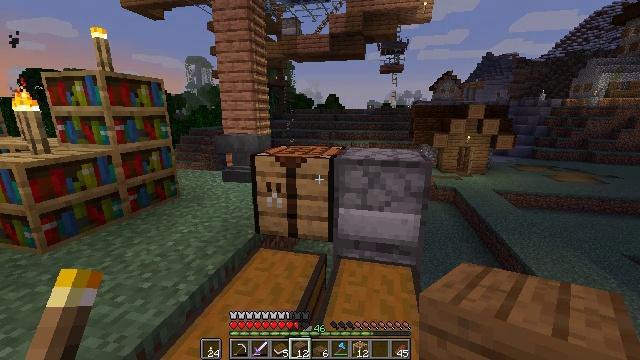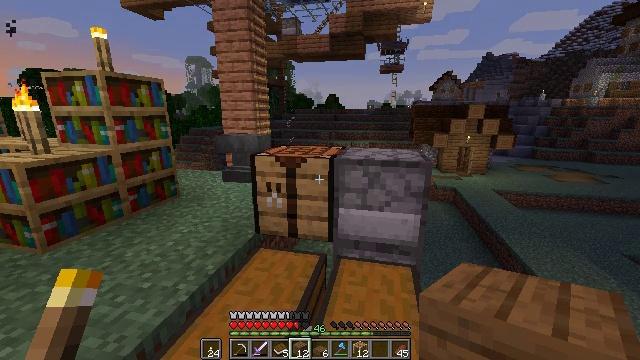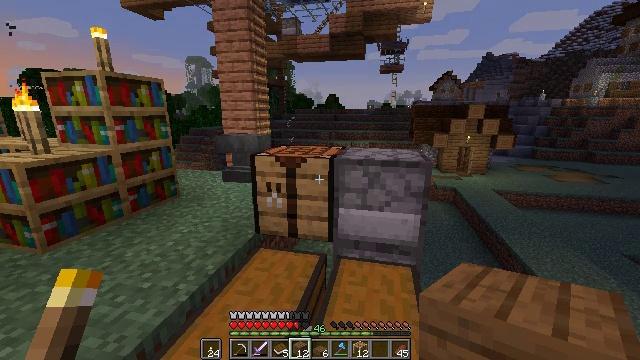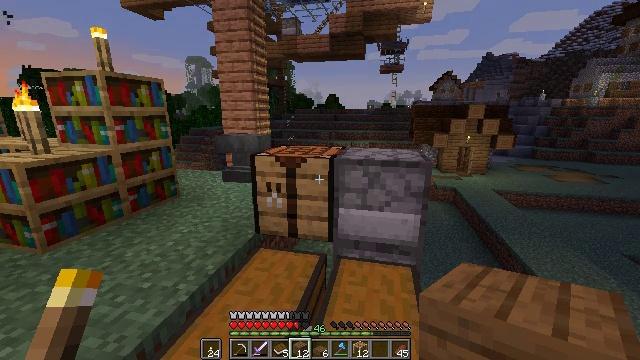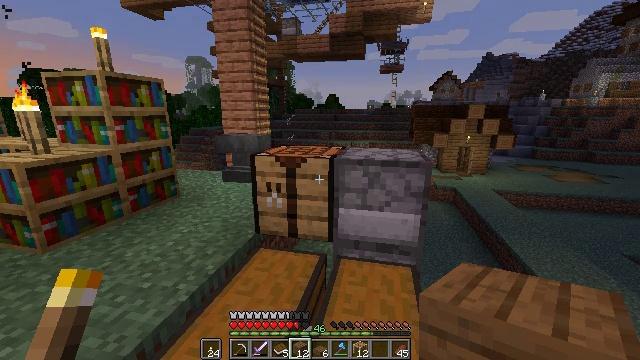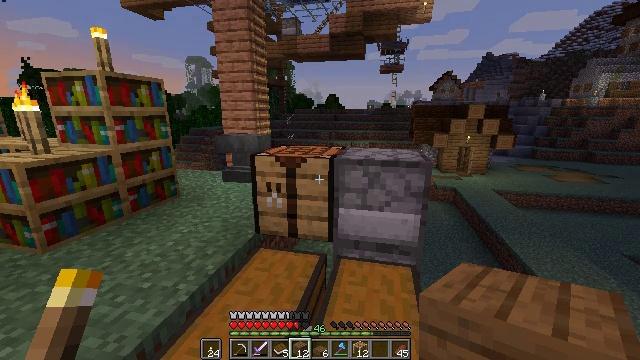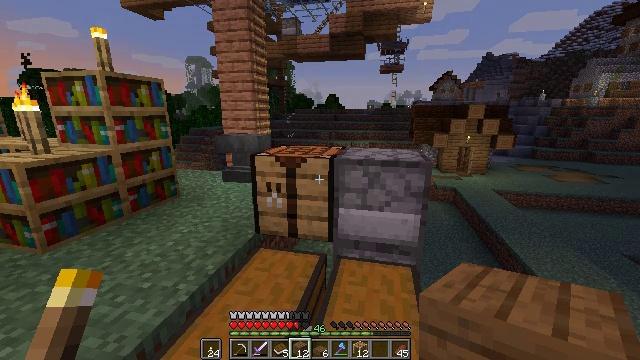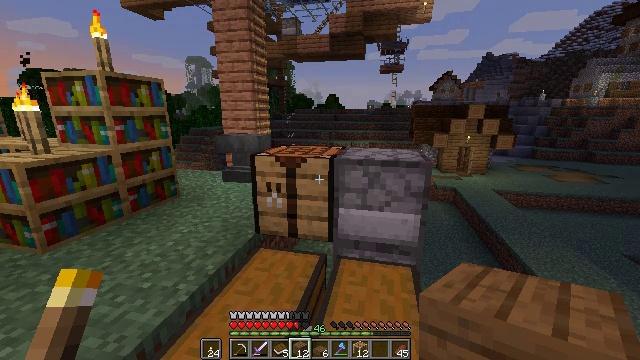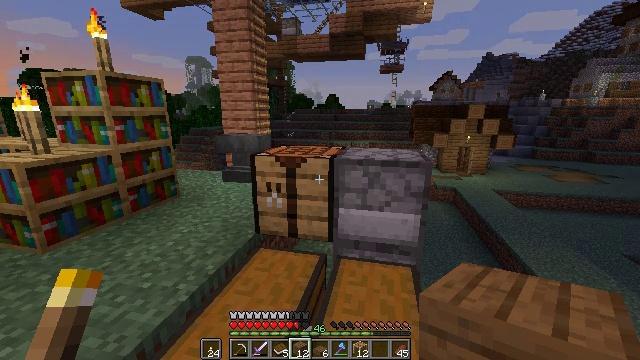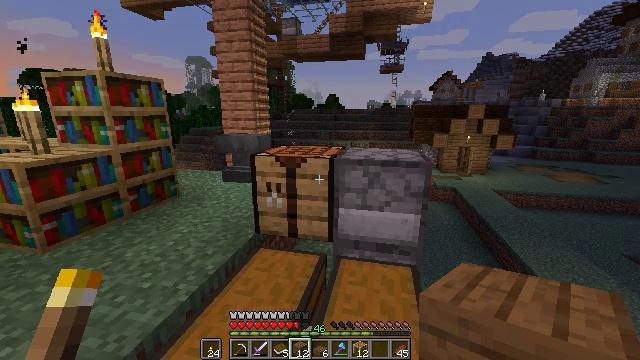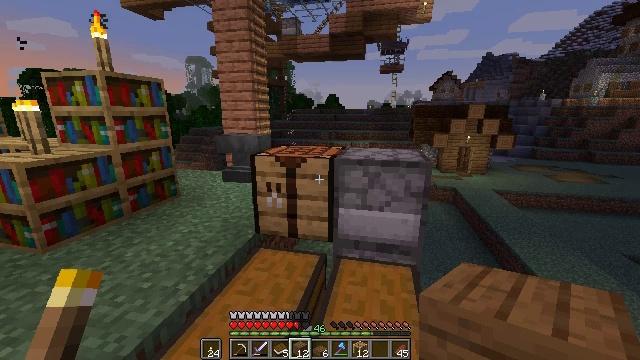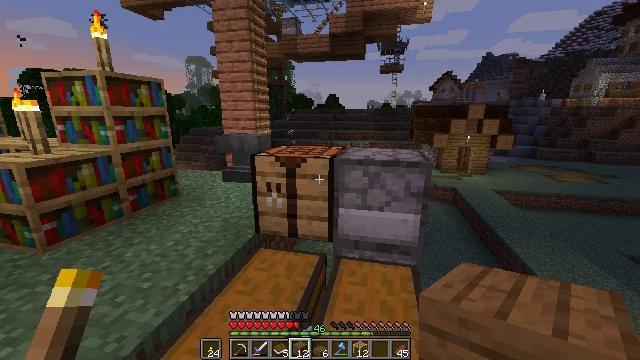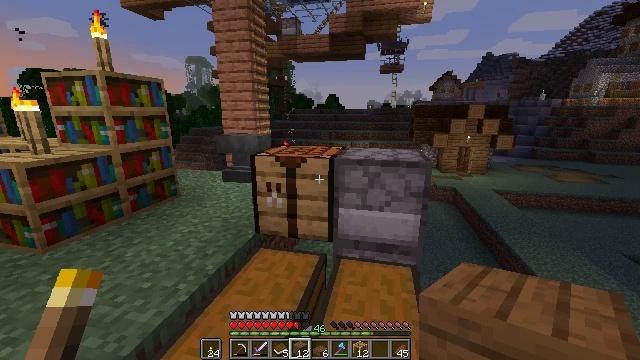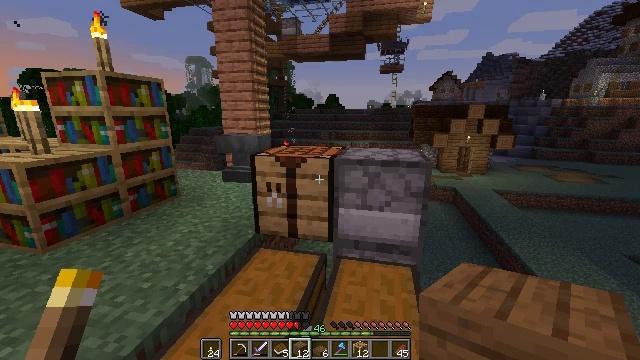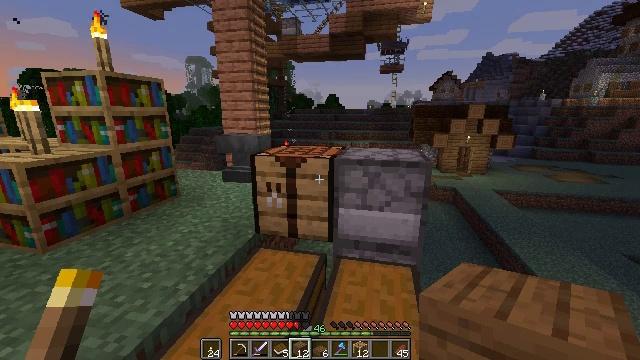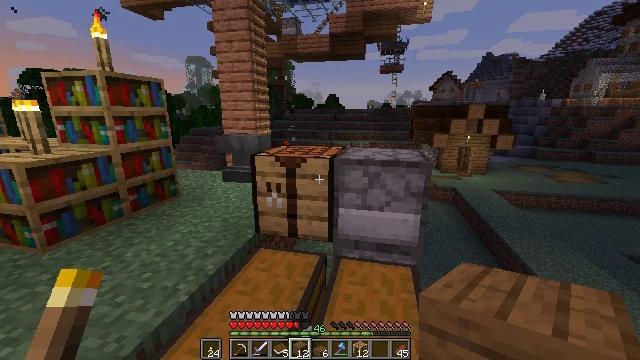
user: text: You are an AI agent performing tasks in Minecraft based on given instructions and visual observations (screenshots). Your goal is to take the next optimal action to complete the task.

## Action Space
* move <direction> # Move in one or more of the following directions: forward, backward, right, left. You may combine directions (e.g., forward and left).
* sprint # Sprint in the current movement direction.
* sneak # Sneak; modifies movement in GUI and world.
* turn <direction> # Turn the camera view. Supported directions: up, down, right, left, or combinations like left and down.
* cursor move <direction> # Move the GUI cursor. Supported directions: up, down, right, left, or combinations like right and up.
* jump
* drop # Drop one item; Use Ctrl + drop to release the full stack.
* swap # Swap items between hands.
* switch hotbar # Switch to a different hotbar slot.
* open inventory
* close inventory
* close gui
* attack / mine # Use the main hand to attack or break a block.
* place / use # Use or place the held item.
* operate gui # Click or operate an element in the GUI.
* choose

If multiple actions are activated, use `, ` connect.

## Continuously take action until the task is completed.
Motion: motion action
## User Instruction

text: Make a spruce fence gate with sticks and spruce planks.
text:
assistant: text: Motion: no_op
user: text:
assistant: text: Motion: no_op
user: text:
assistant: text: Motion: no_op
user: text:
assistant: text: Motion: no_op
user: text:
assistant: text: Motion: no_op
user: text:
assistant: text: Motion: no_op
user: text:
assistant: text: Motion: no_op
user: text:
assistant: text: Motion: no_op
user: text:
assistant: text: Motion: no_op
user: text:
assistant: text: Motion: no_op
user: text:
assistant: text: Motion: no_op
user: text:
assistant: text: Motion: no_op
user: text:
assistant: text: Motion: no_op
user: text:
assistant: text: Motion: no_op
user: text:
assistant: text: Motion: no_op
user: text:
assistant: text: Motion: no_op
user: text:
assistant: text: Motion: no_op
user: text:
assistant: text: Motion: no_op
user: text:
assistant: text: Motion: no_op
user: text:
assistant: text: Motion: no_op
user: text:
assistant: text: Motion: no_op
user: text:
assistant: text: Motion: no_op
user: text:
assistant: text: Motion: no_op
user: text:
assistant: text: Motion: no_op
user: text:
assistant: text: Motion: no_op
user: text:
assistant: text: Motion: no_op
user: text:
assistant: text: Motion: no_op
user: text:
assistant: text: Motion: no_op
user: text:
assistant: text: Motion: no_op
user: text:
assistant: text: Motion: no_op